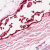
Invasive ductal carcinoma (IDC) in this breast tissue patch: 0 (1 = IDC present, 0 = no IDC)